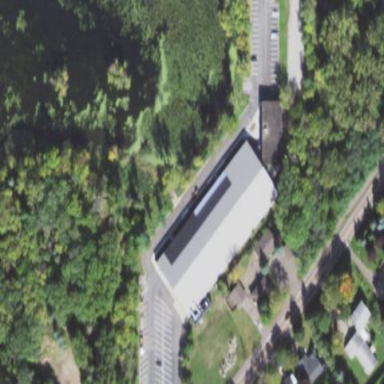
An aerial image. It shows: Building serving as ice hockey sports center.